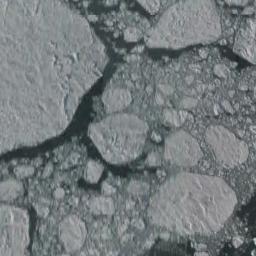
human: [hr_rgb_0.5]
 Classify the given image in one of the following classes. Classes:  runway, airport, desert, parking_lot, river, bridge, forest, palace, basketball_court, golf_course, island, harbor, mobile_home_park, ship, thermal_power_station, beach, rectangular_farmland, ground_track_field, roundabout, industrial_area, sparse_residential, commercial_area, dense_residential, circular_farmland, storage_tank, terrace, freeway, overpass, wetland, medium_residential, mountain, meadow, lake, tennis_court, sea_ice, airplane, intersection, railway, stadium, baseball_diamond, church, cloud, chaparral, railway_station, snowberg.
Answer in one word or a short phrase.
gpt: sea_ice